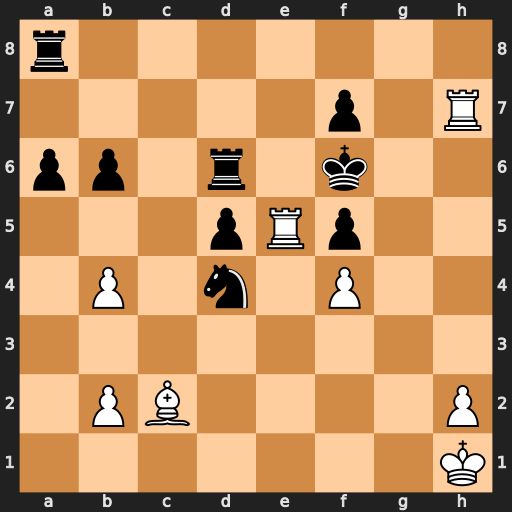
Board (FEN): r7/5p1R/pp1r1k2/3pRp2/1P1n1P2/8/1PB4P/7K
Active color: w
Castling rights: -
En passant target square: -
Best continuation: Rh6+ Kg7 Rxd6